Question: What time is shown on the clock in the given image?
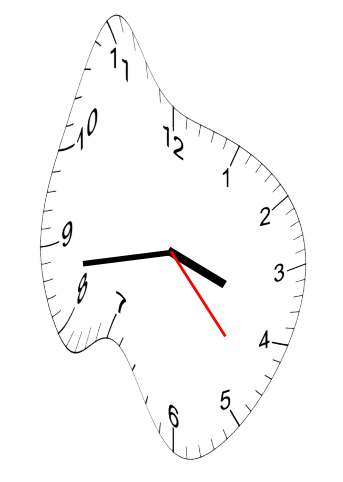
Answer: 03:43:23